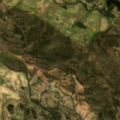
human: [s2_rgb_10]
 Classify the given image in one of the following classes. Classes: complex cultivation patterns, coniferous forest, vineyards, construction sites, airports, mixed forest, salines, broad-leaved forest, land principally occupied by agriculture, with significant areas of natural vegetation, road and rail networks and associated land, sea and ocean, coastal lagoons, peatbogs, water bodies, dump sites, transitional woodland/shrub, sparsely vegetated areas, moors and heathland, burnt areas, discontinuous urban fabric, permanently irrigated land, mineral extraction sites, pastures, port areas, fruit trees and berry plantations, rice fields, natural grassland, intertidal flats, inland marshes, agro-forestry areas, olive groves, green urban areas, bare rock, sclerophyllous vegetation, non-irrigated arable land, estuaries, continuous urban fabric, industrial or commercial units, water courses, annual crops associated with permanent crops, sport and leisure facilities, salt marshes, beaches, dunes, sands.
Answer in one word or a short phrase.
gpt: non-irrigated arable land, land principally occupied by agriculture, with significant areas of natural vegetation, transitional woodland/shrub